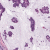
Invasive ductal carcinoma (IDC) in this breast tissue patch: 1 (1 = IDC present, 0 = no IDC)